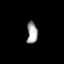
Tissue: skin
Cell type: Others
Senescence score: 0.6893
Nuclear area (px): 226
Mean DAPI intensity: 163.58